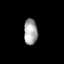
Tissue: skin
Cell type: Epithelial cells
Senescence score: 0.2829
Nuclear area (px): 340
Mean DAPI intensity: 167.709